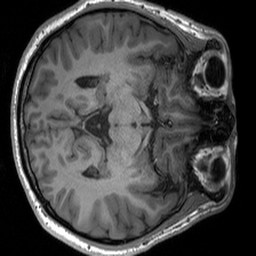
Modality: T1w
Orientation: axial
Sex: male
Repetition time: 1.95 s
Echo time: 0.026 s